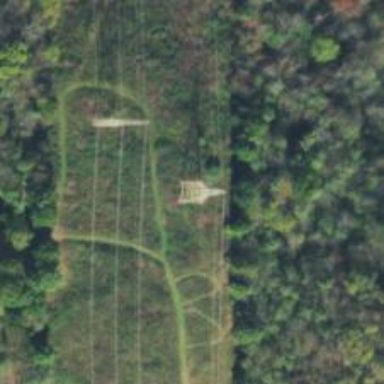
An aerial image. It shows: Lattice structure tower used for power distribution.